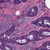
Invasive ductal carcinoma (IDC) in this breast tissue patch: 1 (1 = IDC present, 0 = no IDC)